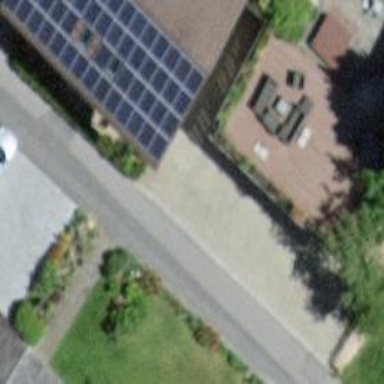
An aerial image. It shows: Garage.